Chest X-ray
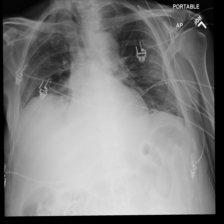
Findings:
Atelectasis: negative
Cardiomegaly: negative
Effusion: negative
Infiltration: negative
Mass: negative
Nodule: negative
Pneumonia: negative
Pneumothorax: negative
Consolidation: negative
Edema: negative
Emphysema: negative
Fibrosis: negative
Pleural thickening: negative
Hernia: negative